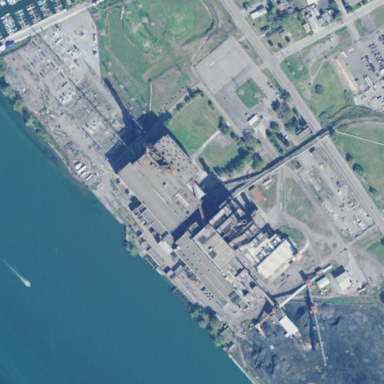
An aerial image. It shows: Industrial area with coal as the source of plant.